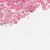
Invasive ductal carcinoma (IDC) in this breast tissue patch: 0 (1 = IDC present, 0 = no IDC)